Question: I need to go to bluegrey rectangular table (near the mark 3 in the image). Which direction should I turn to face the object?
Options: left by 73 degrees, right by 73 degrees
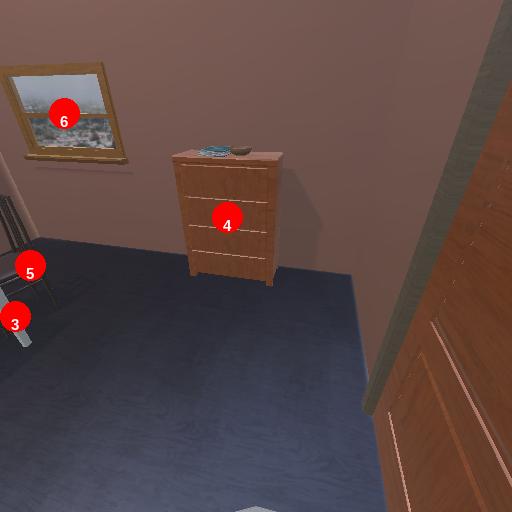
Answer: left by 73 degrees